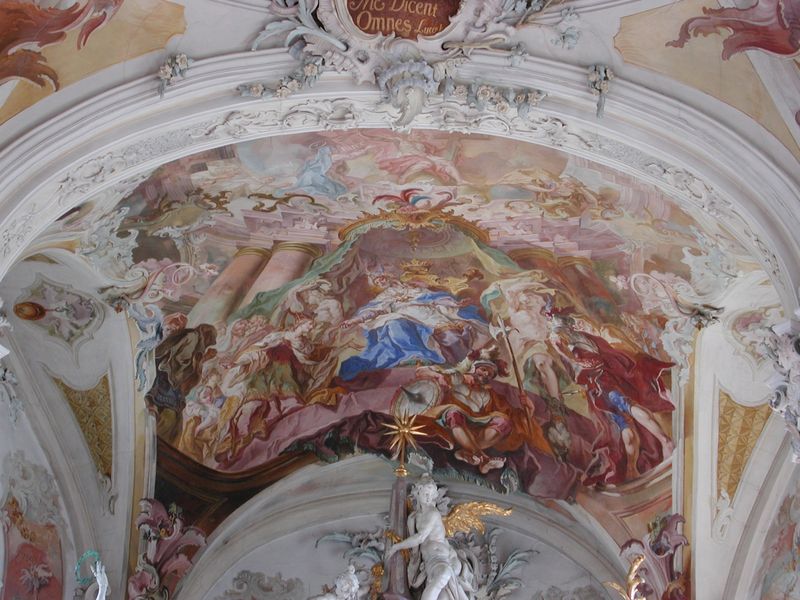
Titel: Deckenfresken
Künstler: Gottfried Bernhard Göz
Standort: Birnau am Bodensee, Wallfahrtskirche (EU - D - BW)
Schlagwörter: gemälde, himmel, mann, weiss, blüten, rot, ornament, barock, blass, kirche, gold, decke, engel, putte, statue, farbig, bogen, farbe, figuren, thron, ornamente, paradies, stern, deckengemälde, fresko, putten, verblasst, himmlisch, überladen